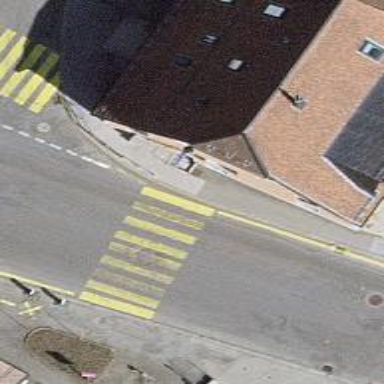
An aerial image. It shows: Zebra crossing on the road.